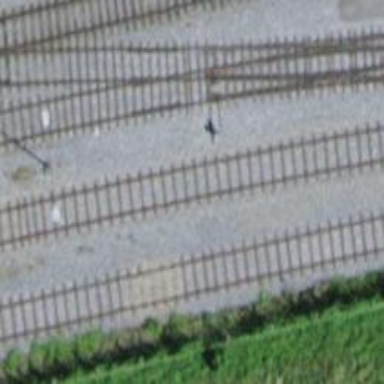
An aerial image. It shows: Railway yard with one track.